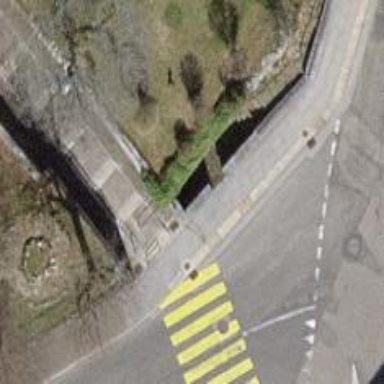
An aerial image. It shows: Cycle barrier.